Question: Basicly links can be generated it could be anything from one link to 20 links depending on the user.
This is how I want it to look

But how can I make sure that it adds links in this way?
This is the css(the html code is in the jsfiddle)
'''
.document-list {
margin-top:20px;
padding-left:40px;
padding-bottom:15px;
}
.number {
display: inline-block;
border: 1px solid #0084c9;
border-radius: 50000px;
color: #0084c9;
text-align: center;
padding: 1px 5px 1px 5px;
}
.document-item {
margin-bottom:8px;
}
'''
This is how it looks right now:
<URL>
Any kind of help is appreciated
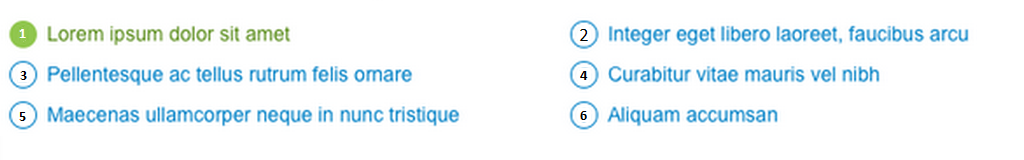
Answer: you can just add the following styles:
'''
.document-item {
margin-bottom:8px;
width:50%;
float:left;
}
'''
<URL>
Also note this few improvements:
'''
.number {
display: inline-block;
border: 1px solid #0084c9;
border-radius: 50%;
color: #0084c9;
text-align: center;
width: 1.3em; /* don't use padding for that ... */
height: 1.3em;
}
'''